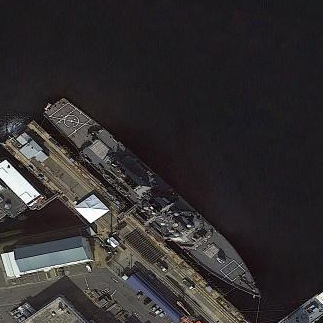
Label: Arleigh_Burke-class_destroyer